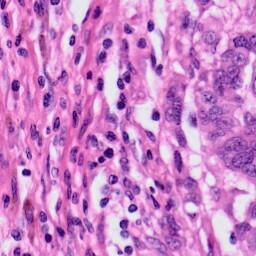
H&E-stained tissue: Skin